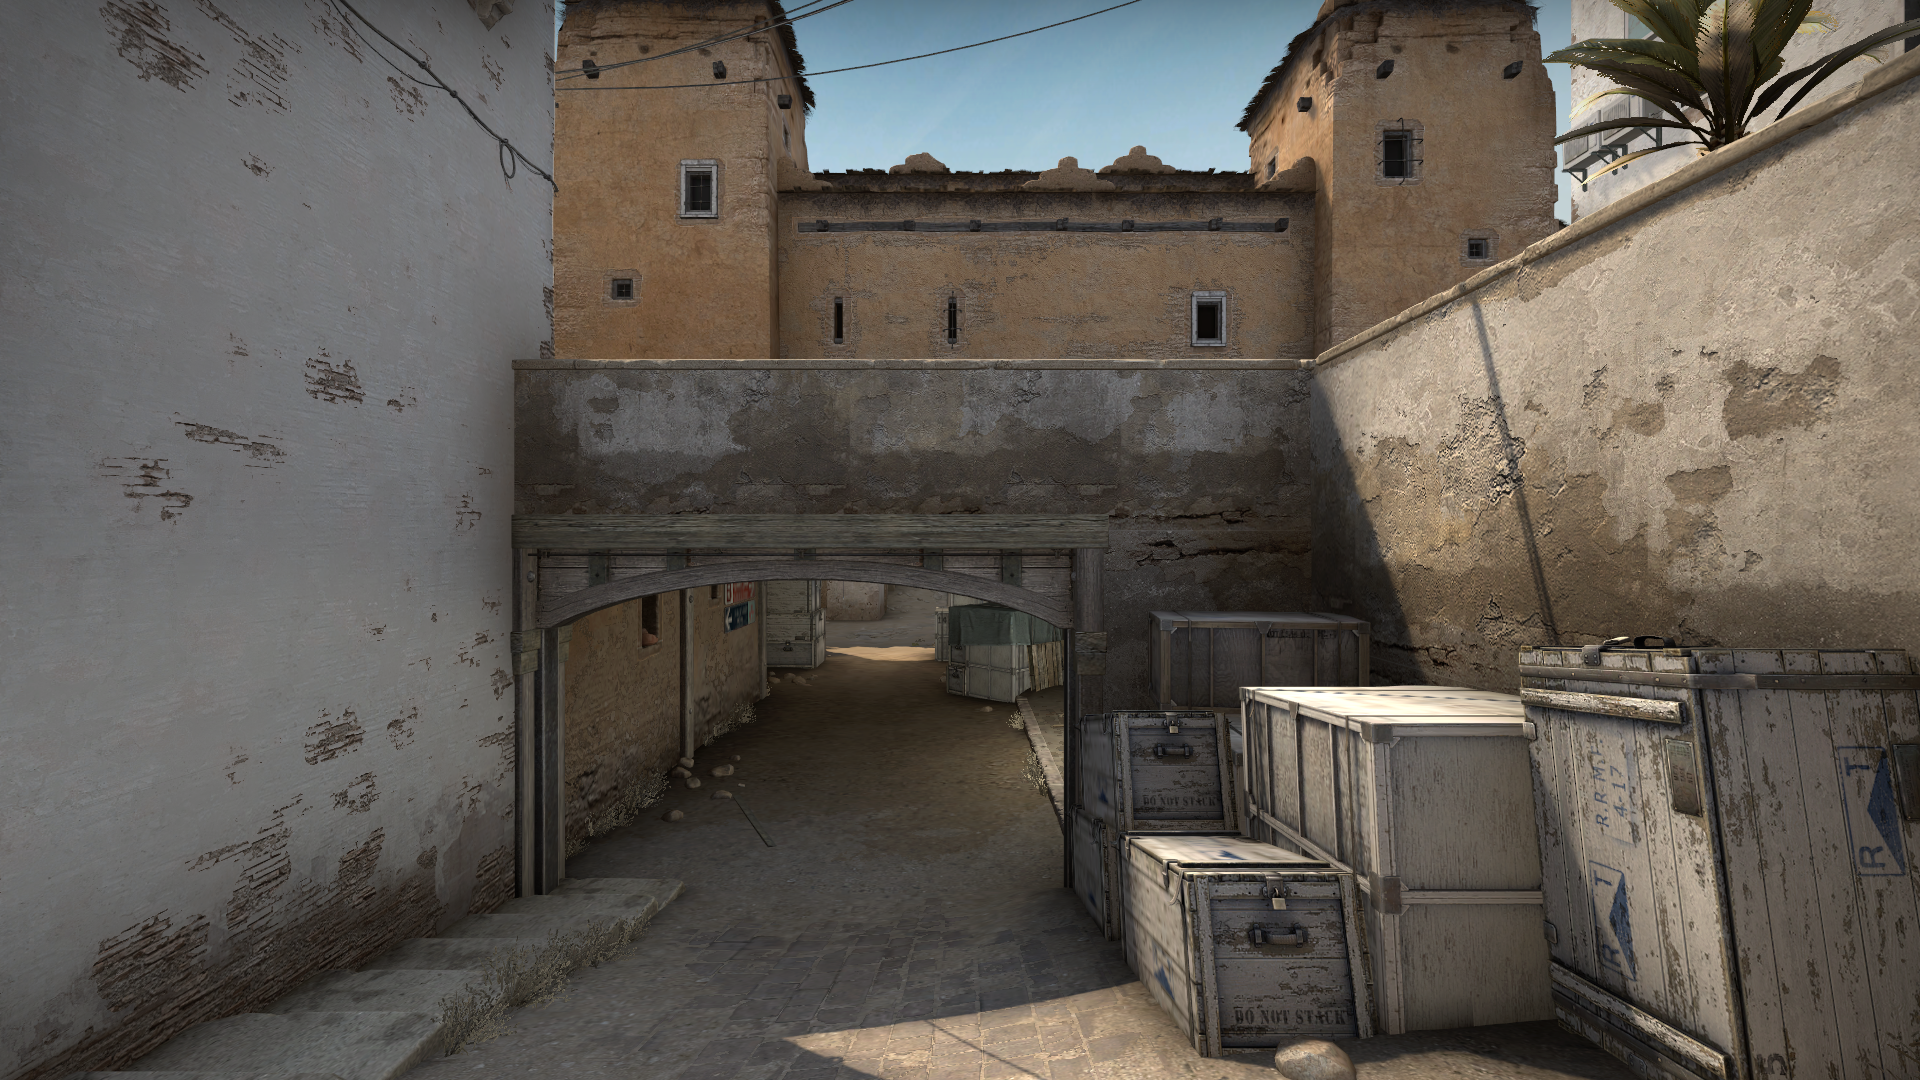
Map: de_dust2